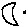
Label: moon